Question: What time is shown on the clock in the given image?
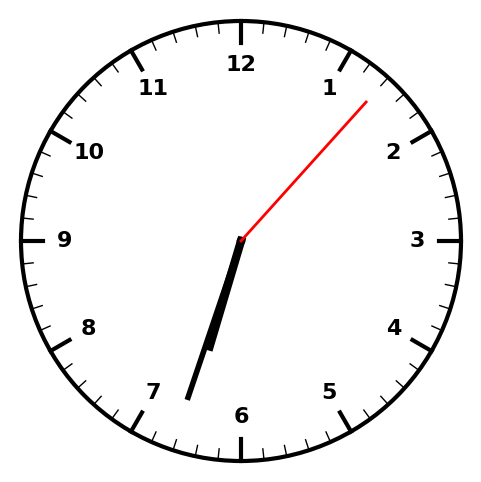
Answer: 06:33:07